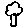
Label: tree